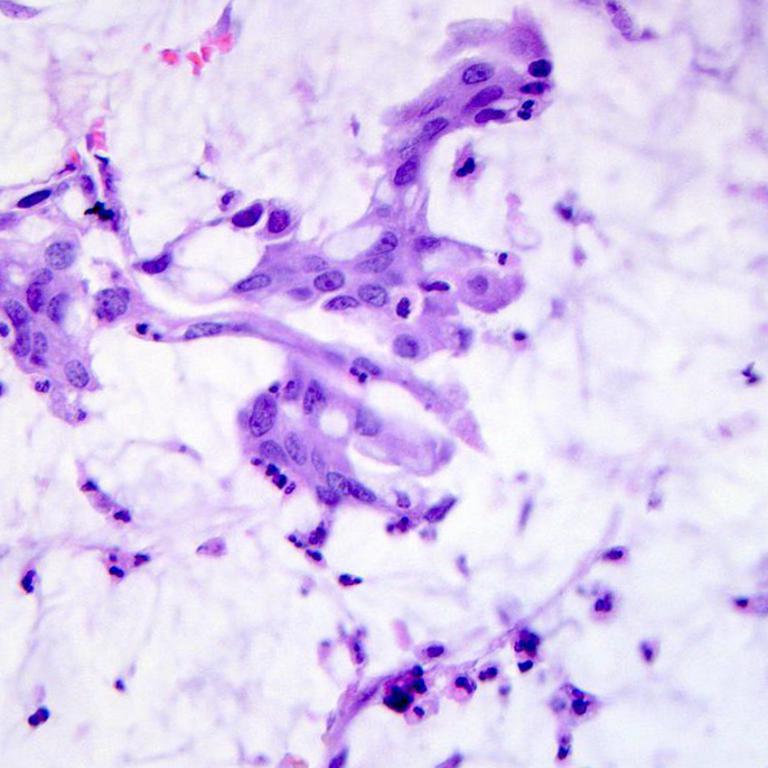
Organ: colon
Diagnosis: adenocarcinomas